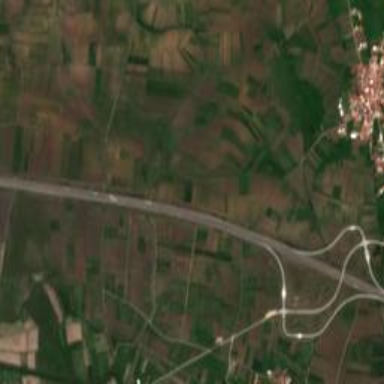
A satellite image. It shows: Motorway junction.